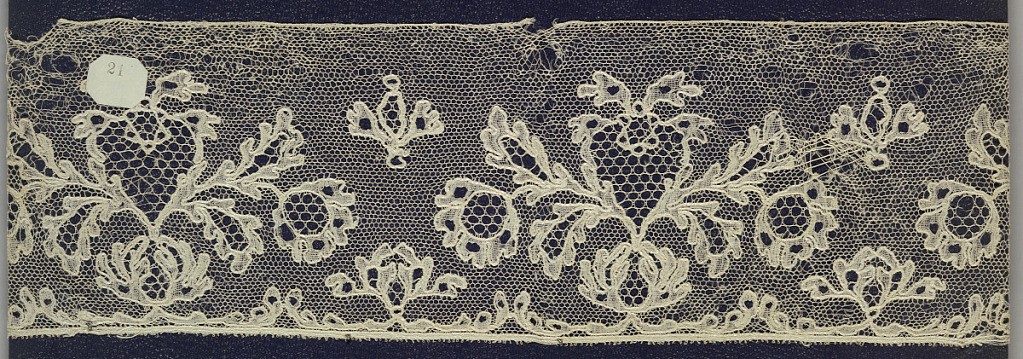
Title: Band
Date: late 18th century
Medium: Technique: bobbin lace
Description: Edge of bobbin lace, symmetrical plant forms; late 18th century Buckinghamshire.